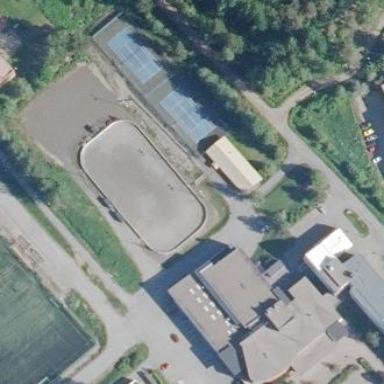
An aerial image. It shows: Ice hockey pitch for leisure sports.